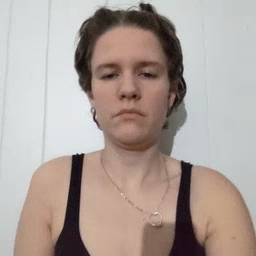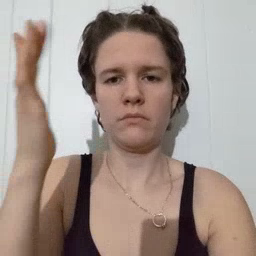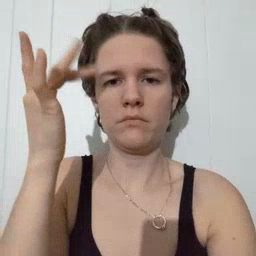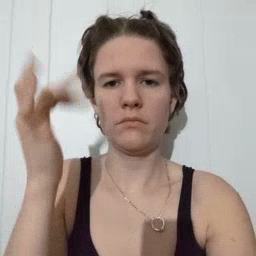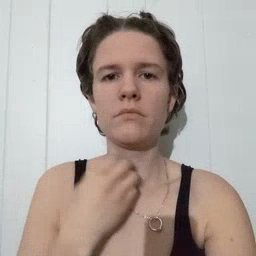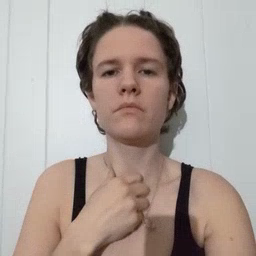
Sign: why